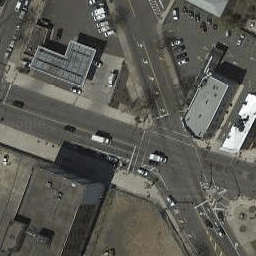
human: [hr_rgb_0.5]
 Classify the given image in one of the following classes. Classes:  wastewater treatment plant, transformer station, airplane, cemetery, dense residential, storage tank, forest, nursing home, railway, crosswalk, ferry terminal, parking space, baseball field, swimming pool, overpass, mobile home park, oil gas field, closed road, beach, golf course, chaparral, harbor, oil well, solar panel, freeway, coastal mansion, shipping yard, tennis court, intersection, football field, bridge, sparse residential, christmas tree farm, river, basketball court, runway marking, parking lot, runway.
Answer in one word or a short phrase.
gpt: intersection